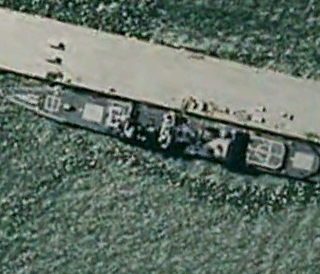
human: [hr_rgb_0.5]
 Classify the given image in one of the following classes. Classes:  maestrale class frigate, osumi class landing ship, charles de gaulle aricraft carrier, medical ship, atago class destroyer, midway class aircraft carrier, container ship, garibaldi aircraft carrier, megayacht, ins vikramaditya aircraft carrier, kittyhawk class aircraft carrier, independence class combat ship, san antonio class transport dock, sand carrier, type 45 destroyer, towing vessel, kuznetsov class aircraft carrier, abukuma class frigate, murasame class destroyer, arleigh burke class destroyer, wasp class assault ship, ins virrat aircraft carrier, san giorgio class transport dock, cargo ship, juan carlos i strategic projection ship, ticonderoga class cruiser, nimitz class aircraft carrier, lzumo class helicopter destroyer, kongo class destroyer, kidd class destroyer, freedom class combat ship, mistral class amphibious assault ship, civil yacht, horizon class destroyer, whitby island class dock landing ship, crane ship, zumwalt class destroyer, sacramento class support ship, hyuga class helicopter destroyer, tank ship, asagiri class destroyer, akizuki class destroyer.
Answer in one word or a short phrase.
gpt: Ticonderoga class cruiser